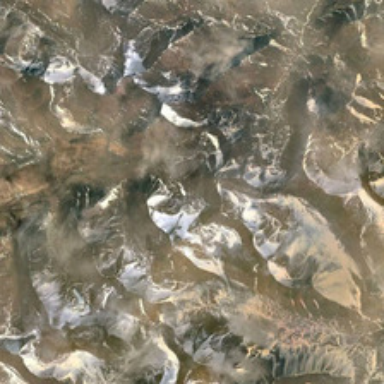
It is a large piece of mountain with white snow partly .